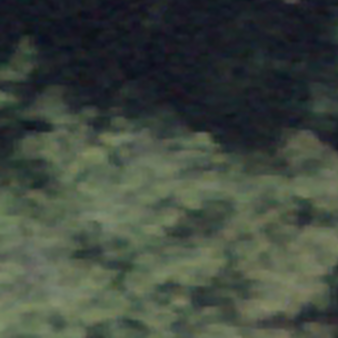
Label: other